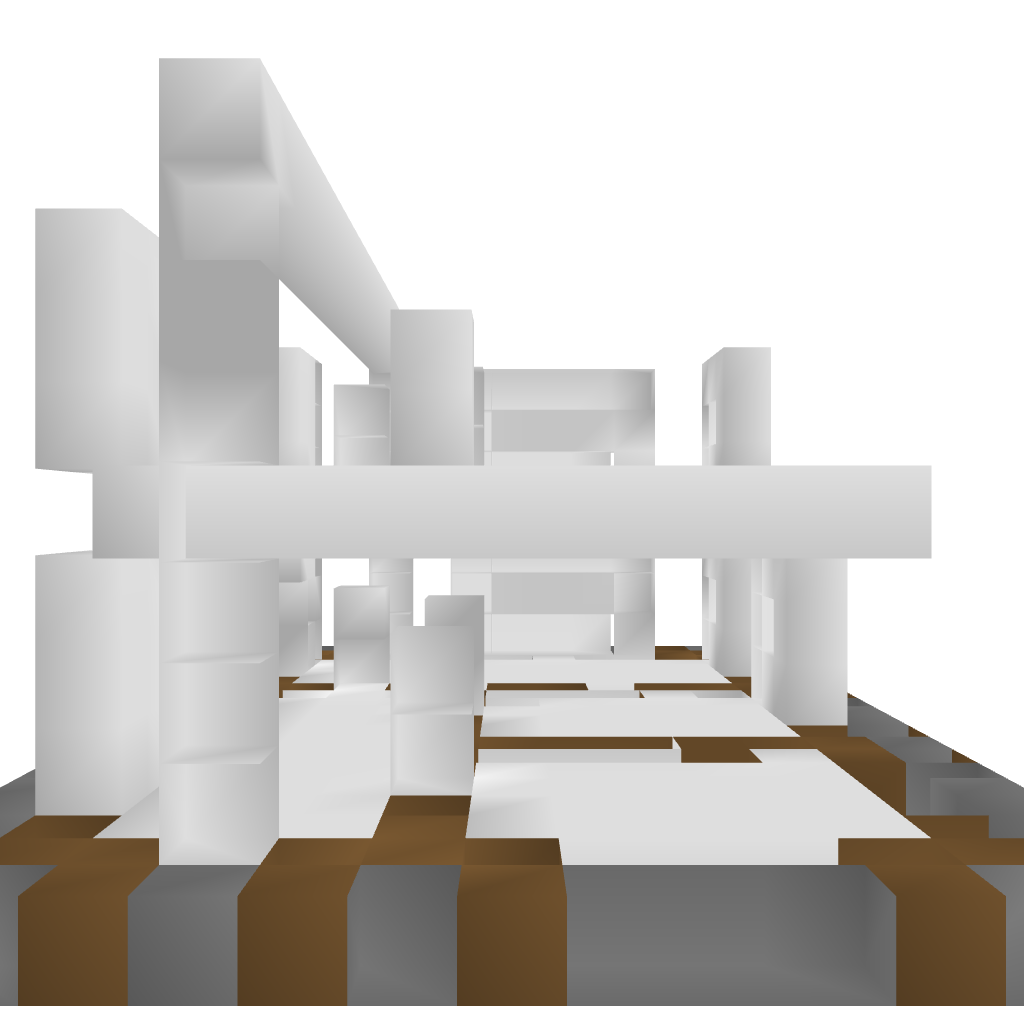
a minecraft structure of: Modern House #4 bad low quality